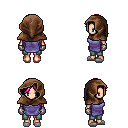
a pixel art fantasy rpg character, female body template, human, light skin, chain tabard jacket, teal pants, pink loose hair, cloth hood, metal gloves, white slippers, four views (front, back, left, right), 2x2 character sprite sheet, small pixel art, hard edges, no anti-aliasing